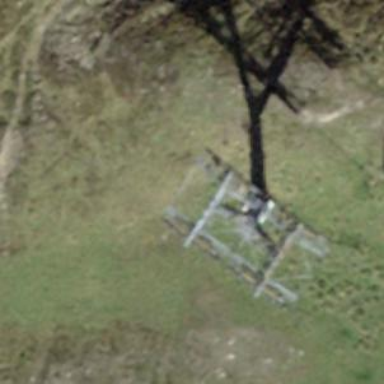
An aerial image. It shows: Pylon used for aerialway.